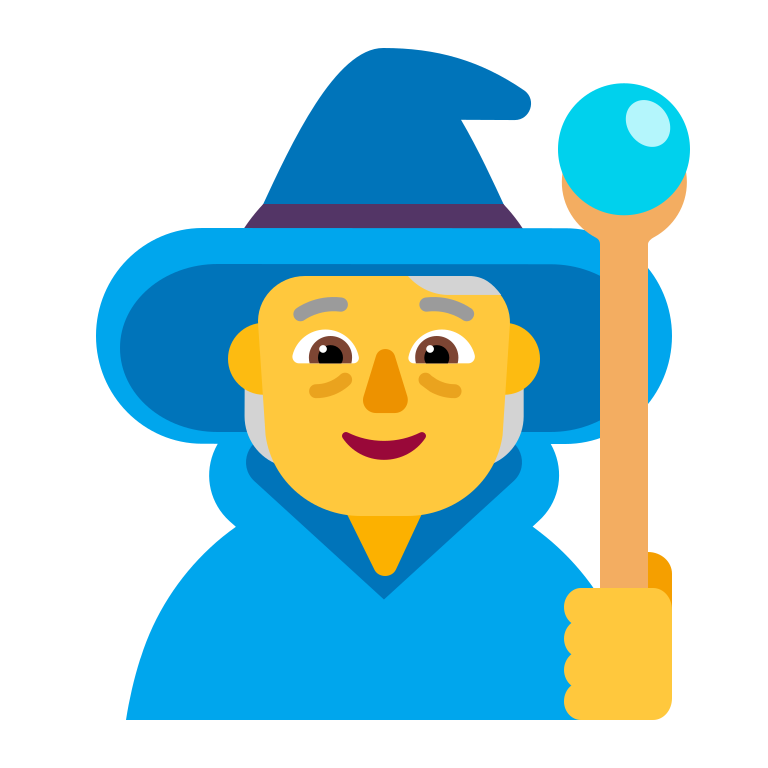
person mage flat default